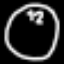
Label: clock